Question: I have this stupid problem with Yii where my local dev caches css and js files. When I try edit the file, it doesn't show up the changes, but the fire does get corrupted and breaks everything. This happens for some indiscriminate amount of time and then it fixes itself.
My Yii config is like this for the assetManager:
'''
$config['components']['assetManager']['forceCopy'] = true;
$config['components']['assetManager']['appendTimestamp'] = true;
$config['components']['assetManager']['linkAssets'] = true;
'''
As you can see below, the JS file just ends after making a small colour change to one of the mouse over fields.

The timestamp doesn't seem to be appended to the JS file when including it like all the other resources.
'''
<script src="/custom/infobox.js?v=<PHONE>"></script>
<script src="/js/neighbourhoods-map.js"></script>
<script src="/js/search-block.js?v=<PHONE>"></script>
'''
The file is included by calling registerJsFile() in the view file.
'''
$this->registerJsFile('/js/neighbourhoods-map.js', [
'depends' => ['ppssets\MapsAsset'],
'position' => View::POS_END]
);
'''
I changed the above to include a timestamp, but the problem is still happening.
'''
$this->registerJsFile('/js/neighbourhoods-map.js?v='.time(), [
'depends' => ['ppssets\MapsAsset'],
'position' => View::POS_END]
);
'''
This is soooooo frustrating to deal with. Can anyone shed some light on what the issue is here?
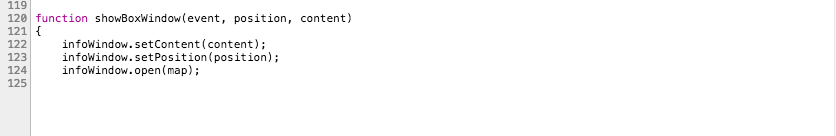
Answer: I encountered this issue while I was using Vagrant with nginx.
The solution was to just turn off sendfile directive from nginx configuration.
'''
sendfile off;
'''